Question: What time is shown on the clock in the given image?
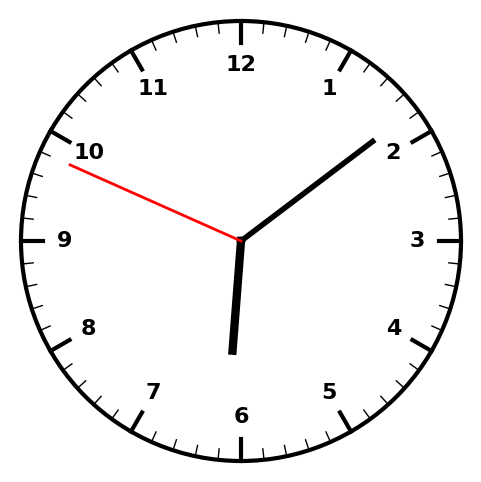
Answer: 06:08:49